Question: I have many images inside my div where I position them so that all are complete each other's.
Also I need that when I copy the div to other page the images sty the same but I can modife where to put the div in my page
Now my problem is:
I want these entires images inside the div to be smaller and still are complete each other
Example of My code:
'''
<div style="position:absolute; top:900px; left:500px" >
<img id="Burimi" style="position:absolute; left:10px" src="Images/Reagion/Burimi-B.png"/>
<img id="" style="position:relative; left:98px;top:1px;" src="Images/Reagion/N Batinah-B.png" />
</div>
'''
Example:

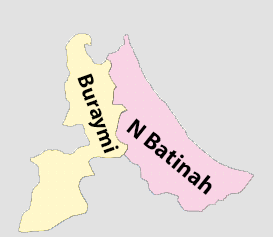
Answer: You can resize the container and not the images. For example you can use the following for the parent 'div':
'''
div {
transform: scale(.5,.5); /*Half width and height */
-ms-transform: scale(.5,.5); /* IE 9 */
-webkit-transform: scale(.5,.5); /* Safari and Chrome */
-o-transform: scale(.5,.5); /* Opera */
-moz-transform: scale(.5,.5); /* Firefox */
}
'''